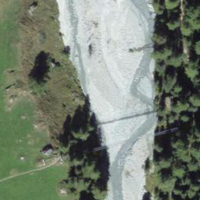
EUNIS habitat code: 55
Species observed at this site:
Melitaea diamina
Lonicera caerulea